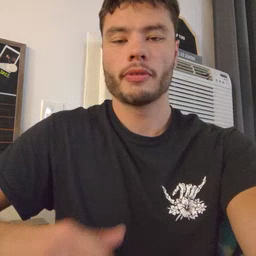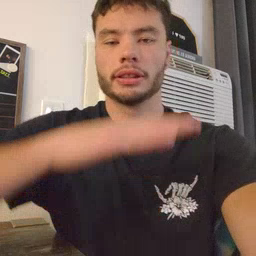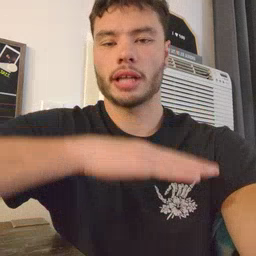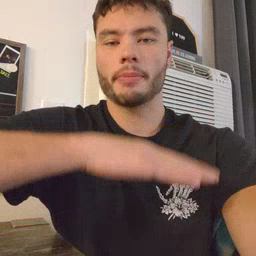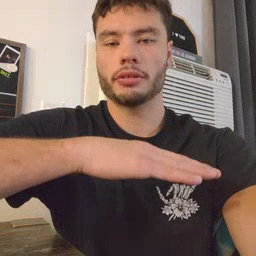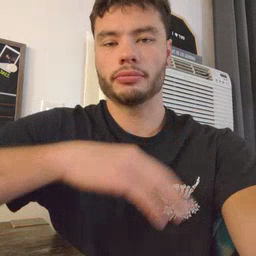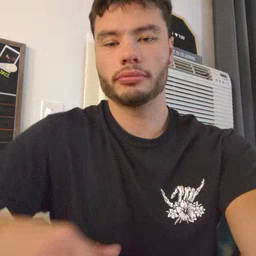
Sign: table